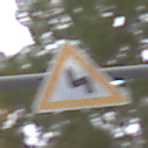
Verkehrszeichen: DoppelkurveZunaechstLinks
Umgebung: Outdoor, Nature
Tageszeit: Midday
Wetter: Overcast
Licht: Natural
Jahreszeit: Autumn
Kontrast: LowContrast